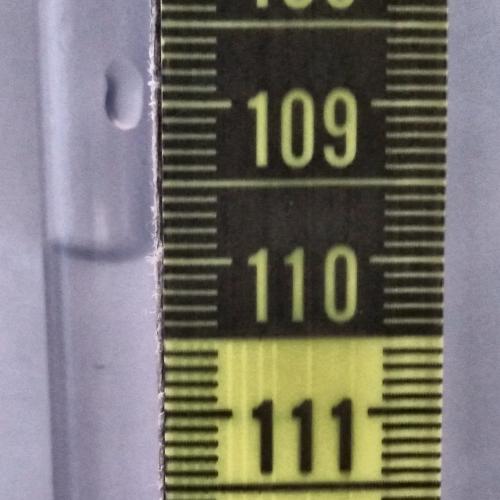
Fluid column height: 110.0 cm